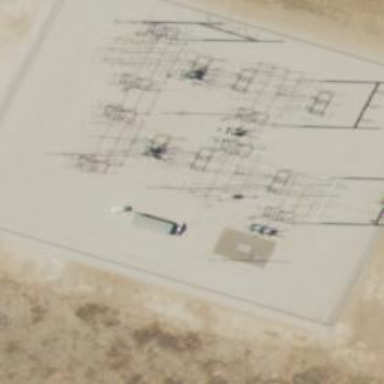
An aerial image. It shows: Switch used for power control.